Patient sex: M
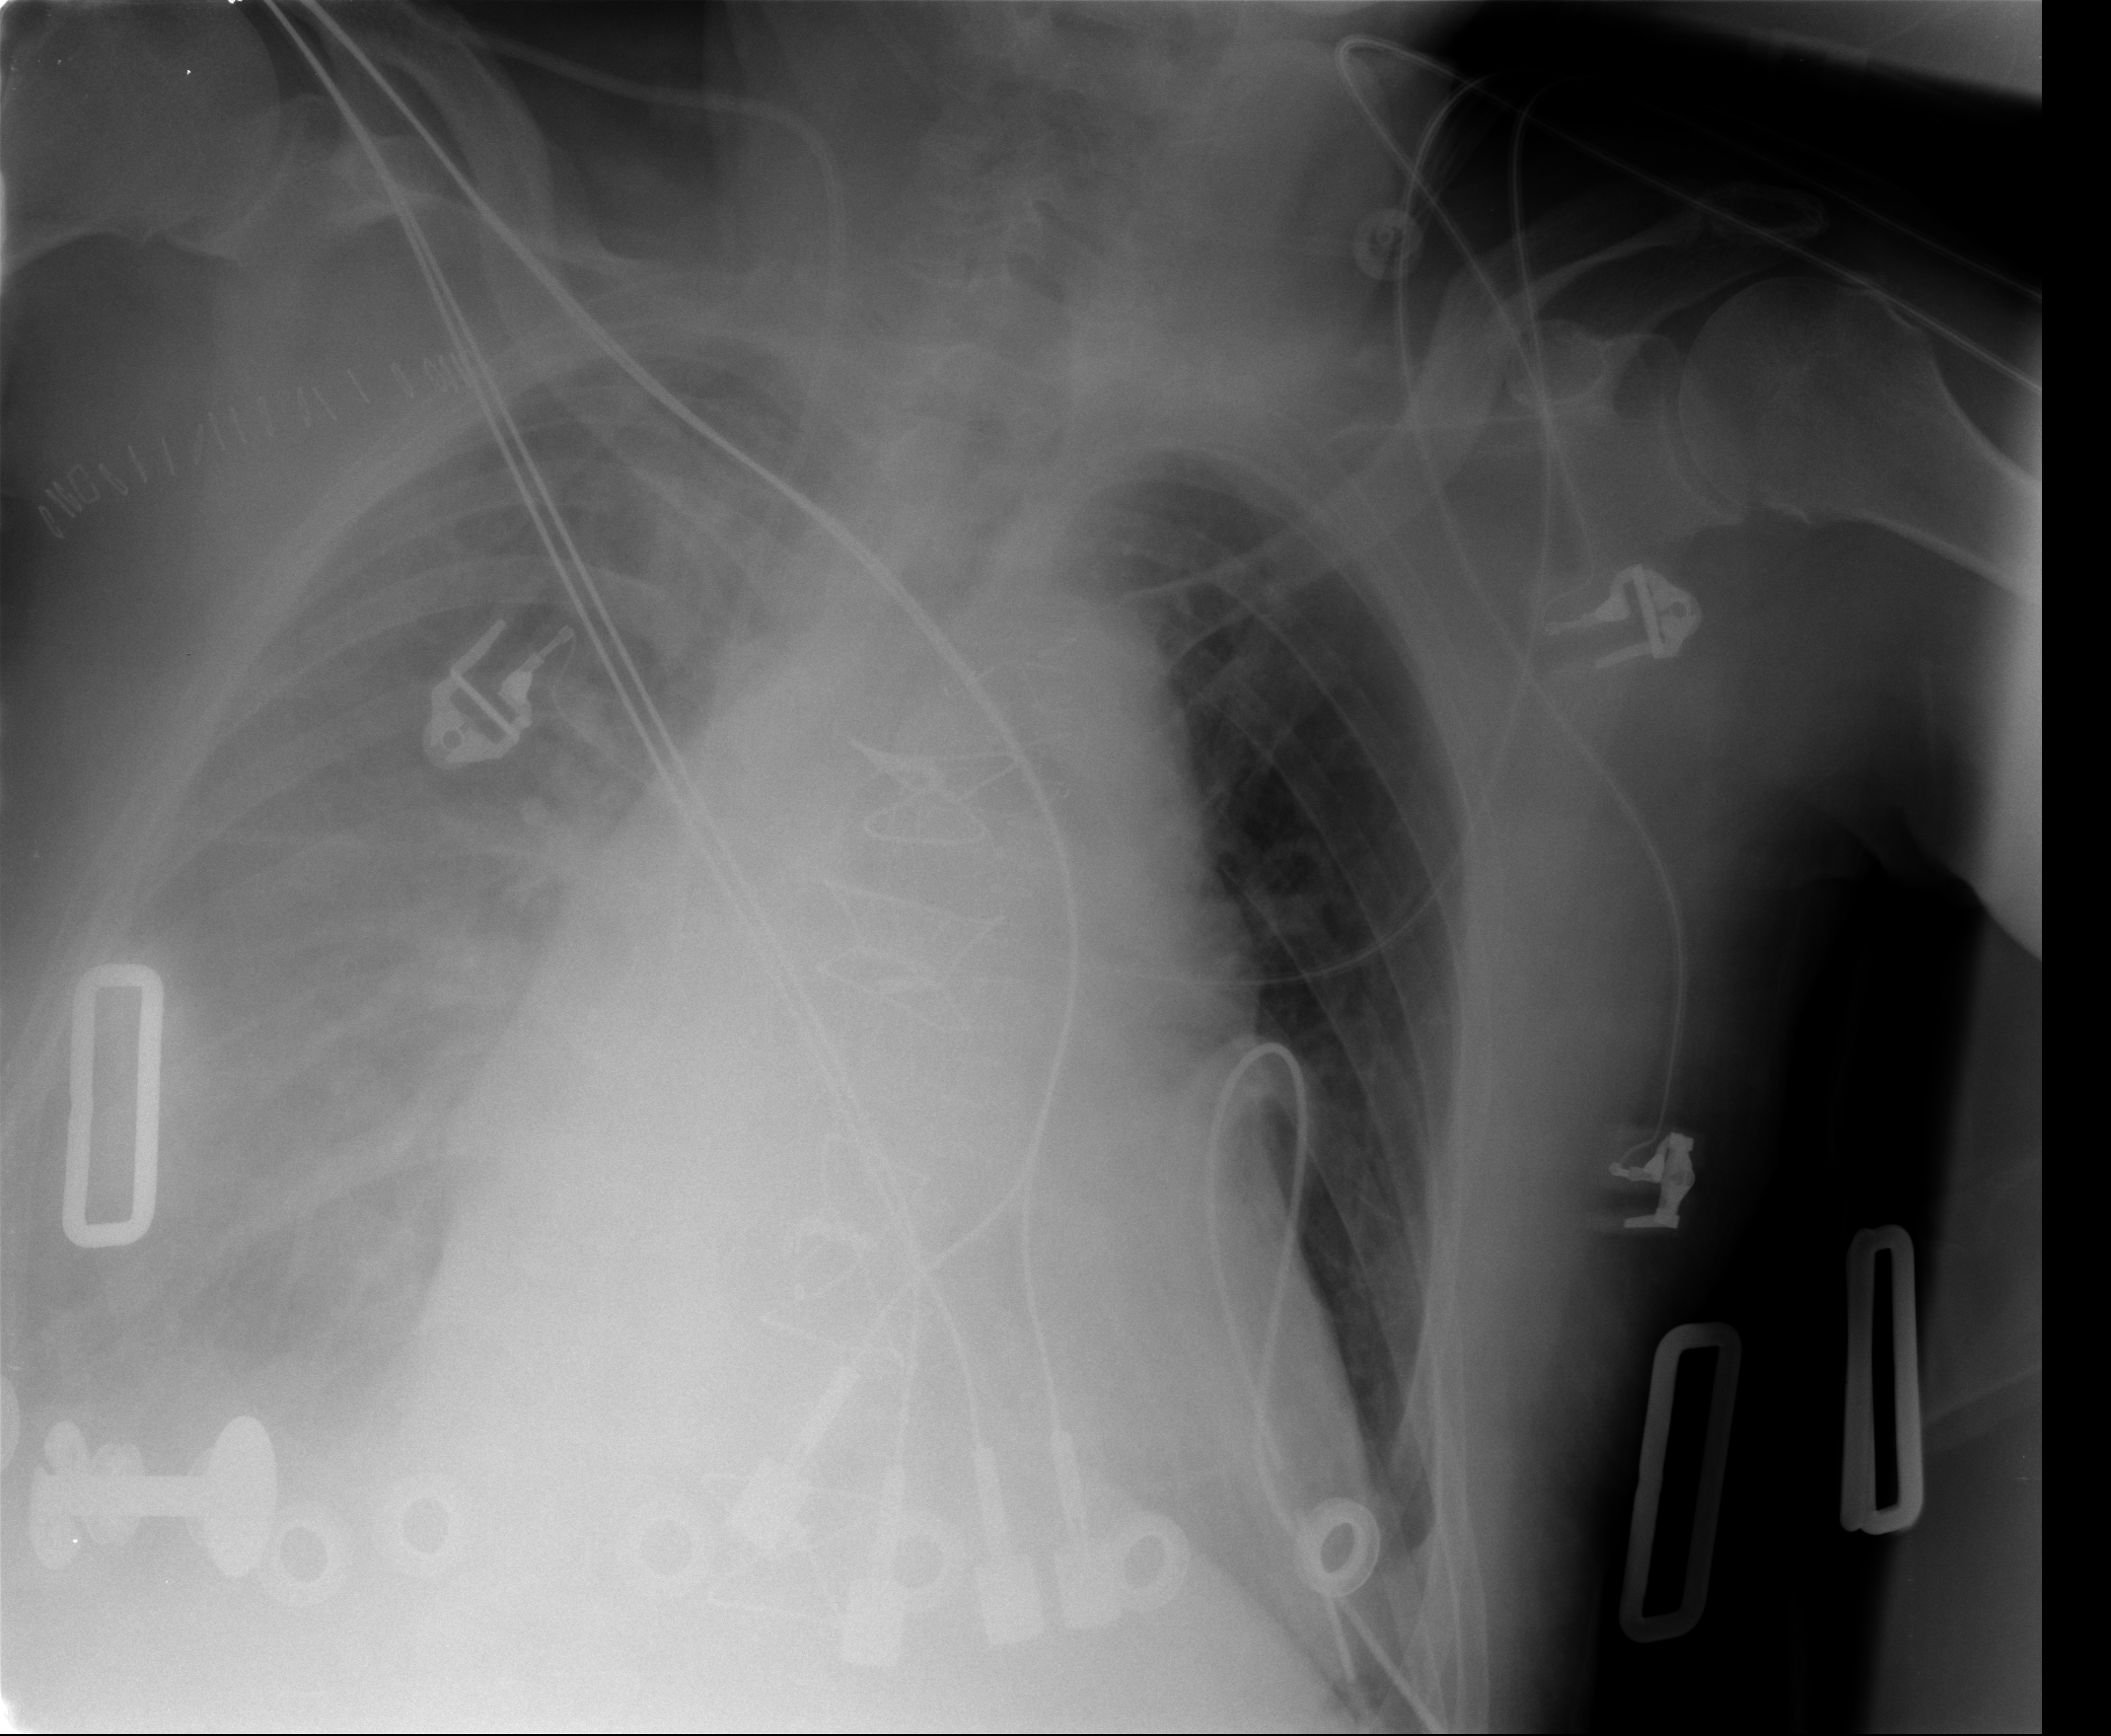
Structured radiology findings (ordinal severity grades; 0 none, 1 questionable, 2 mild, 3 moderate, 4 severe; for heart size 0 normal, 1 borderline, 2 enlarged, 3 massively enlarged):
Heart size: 2
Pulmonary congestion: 2
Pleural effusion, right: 3
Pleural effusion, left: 0
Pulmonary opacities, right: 0
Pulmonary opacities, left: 0
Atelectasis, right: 2
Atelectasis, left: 2